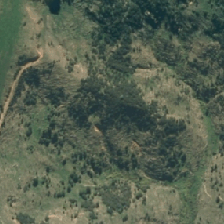
Land cover: low_producing_grassland